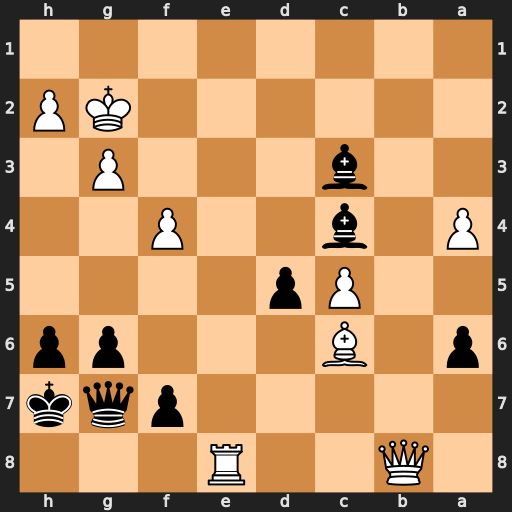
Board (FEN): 1Q2R3/5pqk/p1B3pp/2Pp4/P1b2P2/2b3P1/6KP/8
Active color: b
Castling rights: -
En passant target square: -
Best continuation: Qd4 Rh8+ Qxh8